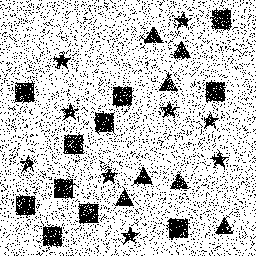
Squares: 11
Triangles: 7
Stars: 9
Total shapes: 27